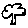
Label: tree